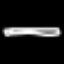
Label: pencil